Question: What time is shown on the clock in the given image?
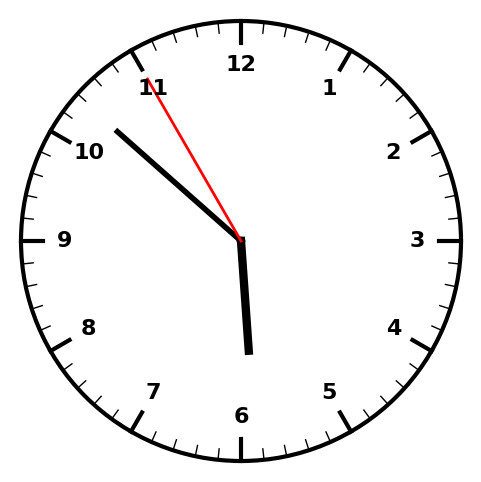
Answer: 05:51:55